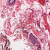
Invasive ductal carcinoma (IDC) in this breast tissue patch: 0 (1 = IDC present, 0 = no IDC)